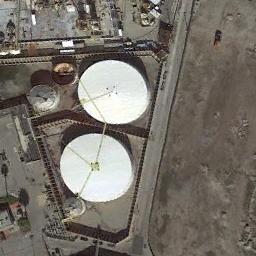
Label: storage tanks